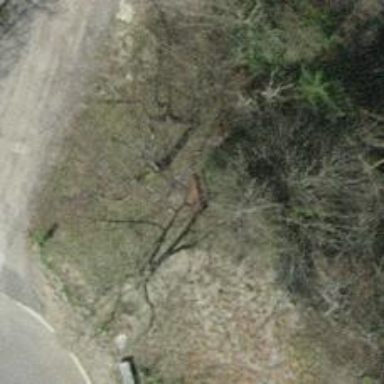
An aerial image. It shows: Bench.